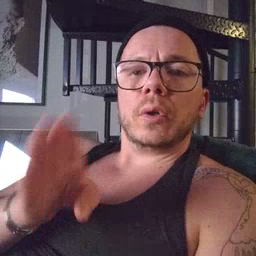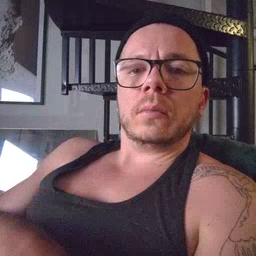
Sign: close